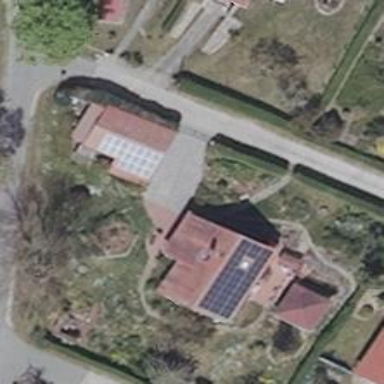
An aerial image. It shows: Solar-powered generator using photovoltaic technology. This small installation generates electricity through solar photovoltaic panels.